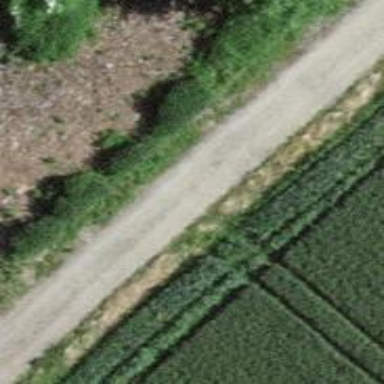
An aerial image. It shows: Gravel track with track type of grade3.